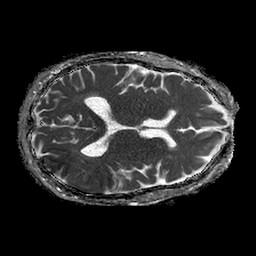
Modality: ADC
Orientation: axial
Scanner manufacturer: philips
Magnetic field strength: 1.5 T
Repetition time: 4.6 s
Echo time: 0.08517 s